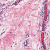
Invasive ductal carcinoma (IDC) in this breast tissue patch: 0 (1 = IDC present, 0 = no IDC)